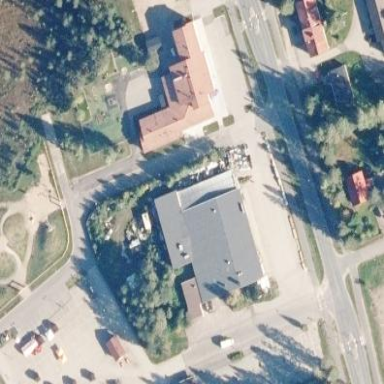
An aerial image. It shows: Retail building.